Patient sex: F
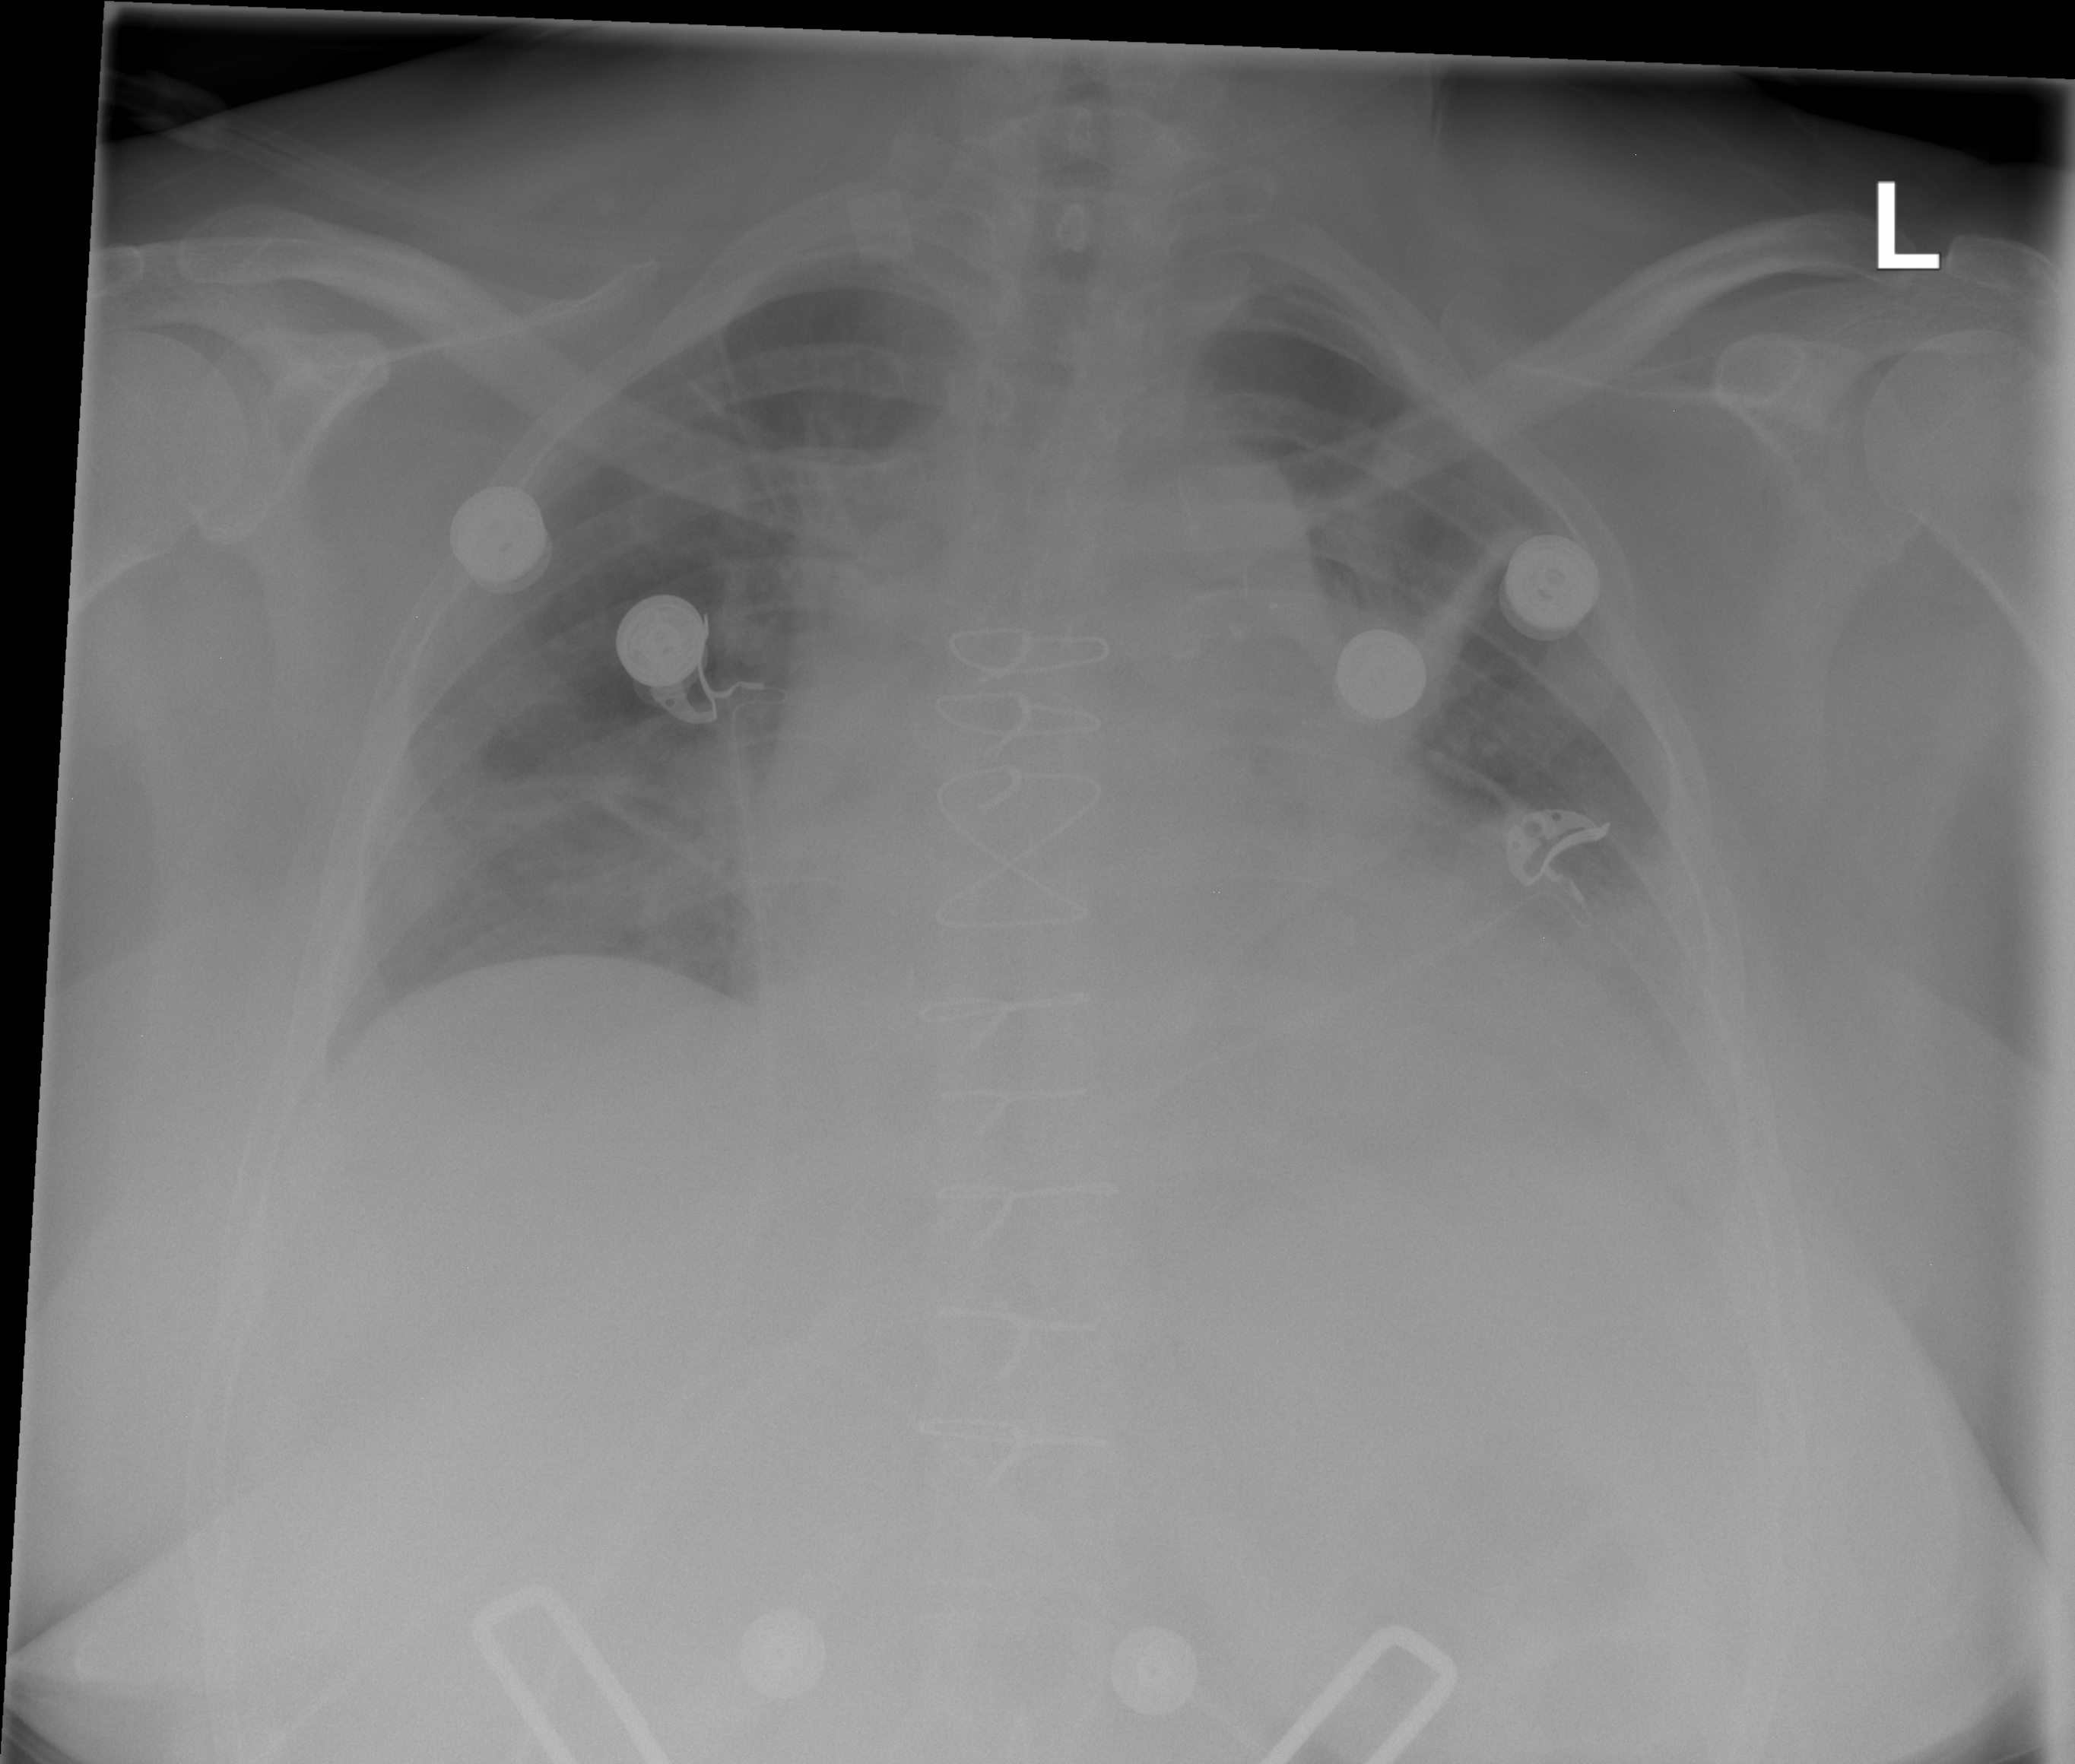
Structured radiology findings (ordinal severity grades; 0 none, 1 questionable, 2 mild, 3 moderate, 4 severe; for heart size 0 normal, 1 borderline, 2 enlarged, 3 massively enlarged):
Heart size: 2
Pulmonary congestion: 2
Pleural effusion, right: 2
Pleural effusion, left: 2
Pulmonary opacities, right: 0
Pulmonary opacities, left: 0
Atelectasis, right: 2
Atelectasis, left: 2